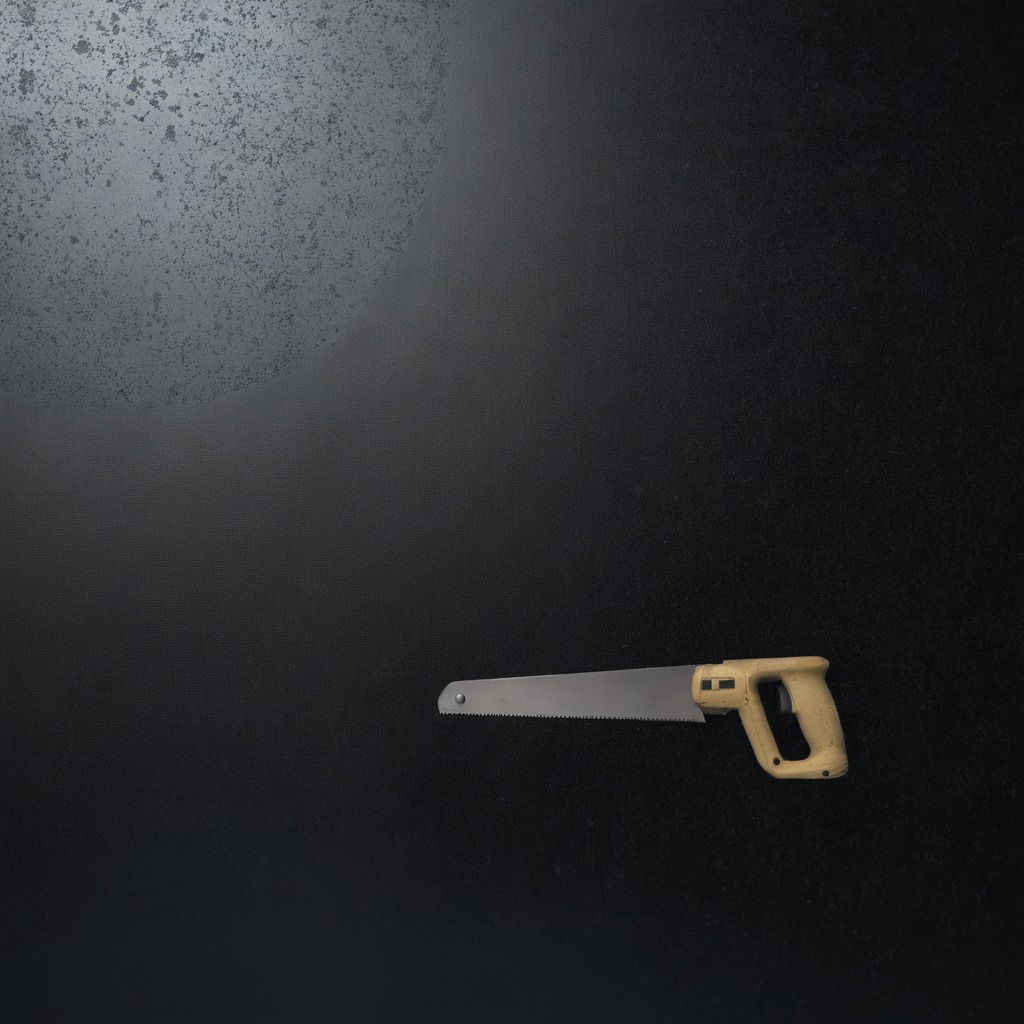
A metal saw is lying on the clean granite tabletop.